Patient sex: M
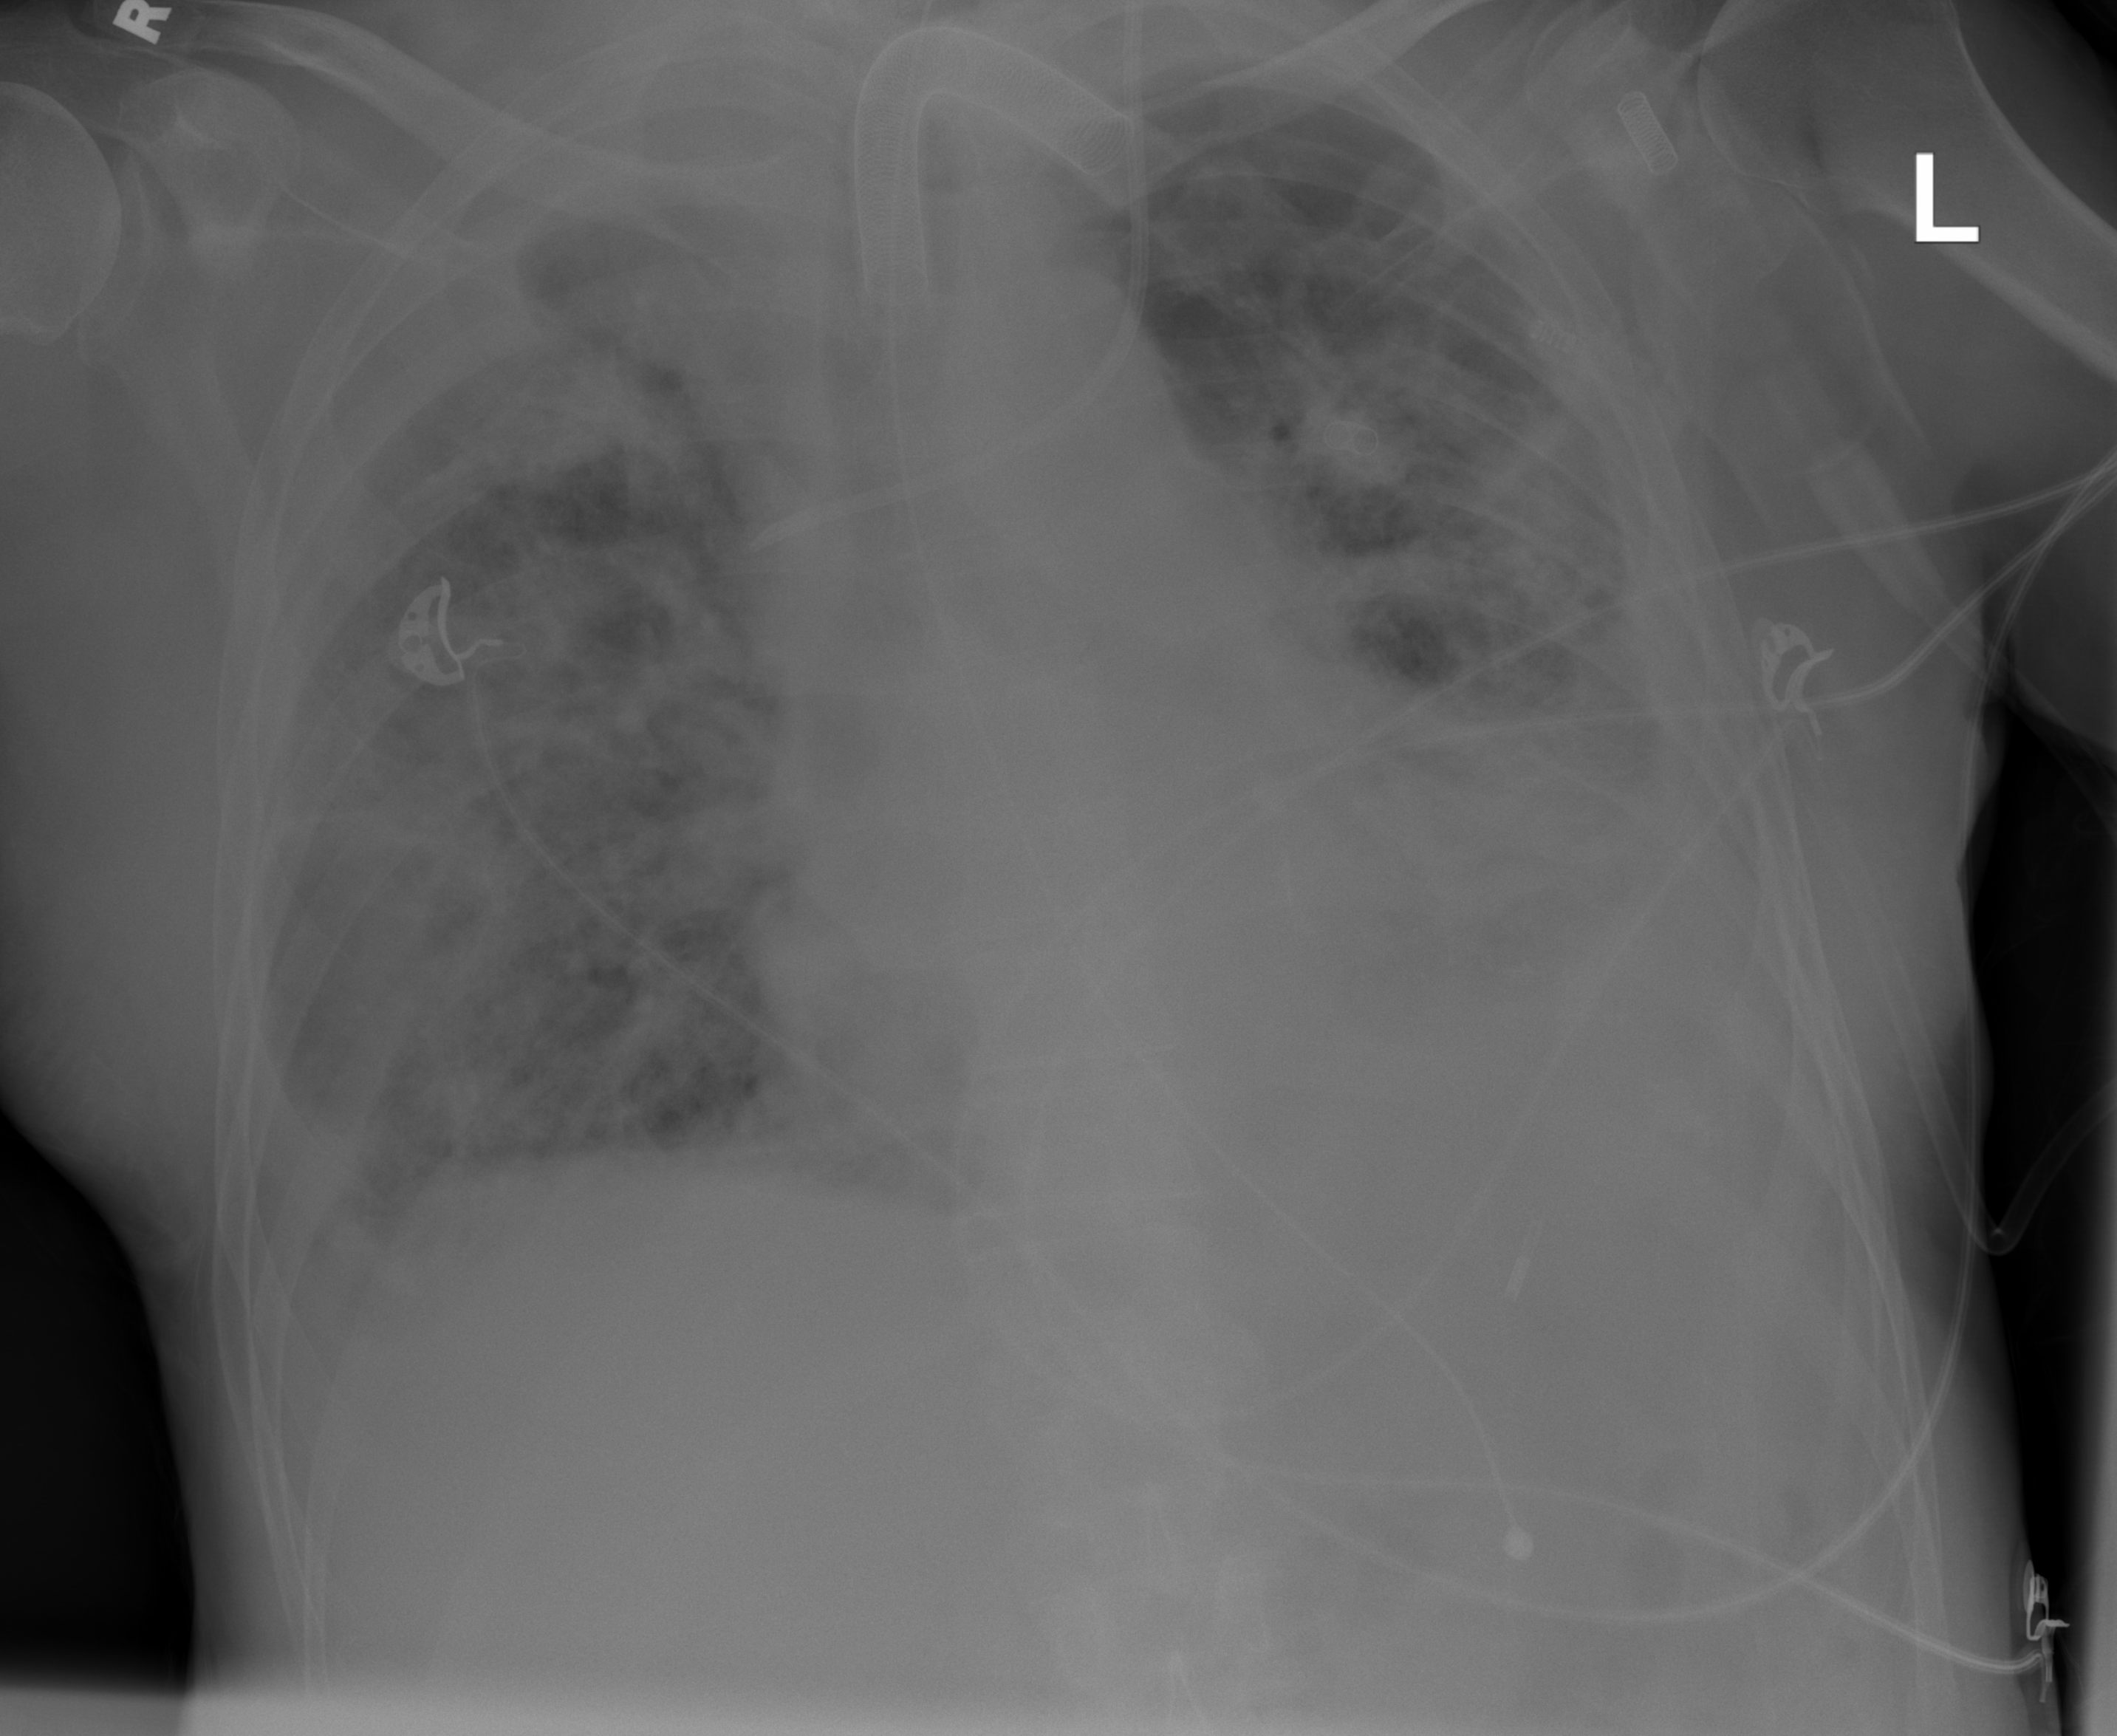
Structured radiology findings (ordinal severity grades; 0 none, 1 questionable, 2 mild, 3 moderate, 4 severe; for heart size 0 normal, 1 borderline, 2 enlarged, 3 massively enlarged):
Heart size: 2
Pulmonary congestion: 2
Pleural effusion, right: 2
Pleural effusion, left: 3
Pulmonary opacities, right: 3
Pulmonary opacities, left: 3
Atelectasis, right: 2
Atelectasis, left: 3